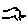
Label: sun